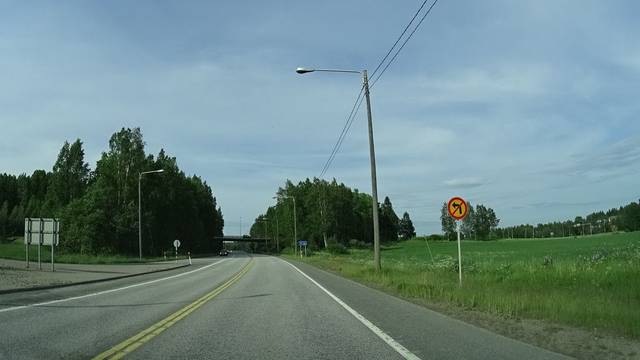
Region: Finland
Coordinates: 60.188, 24.576